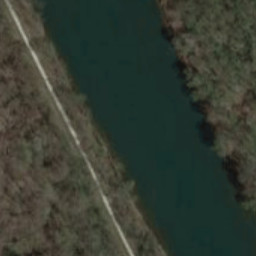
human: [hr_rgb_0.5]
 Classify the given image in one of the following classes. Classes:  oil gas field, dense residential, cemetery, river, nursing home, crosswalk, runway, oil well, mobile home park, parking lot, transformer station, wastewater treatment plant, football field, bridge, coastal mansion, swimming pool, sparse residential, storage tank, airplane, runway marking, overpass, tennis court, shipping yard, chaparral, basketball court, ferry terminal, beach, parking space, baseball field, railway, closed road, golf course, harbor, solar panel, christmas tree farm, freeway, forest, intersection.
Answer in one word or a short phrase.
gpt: river